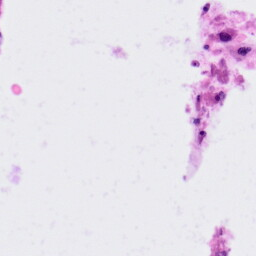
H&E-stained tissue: Colon